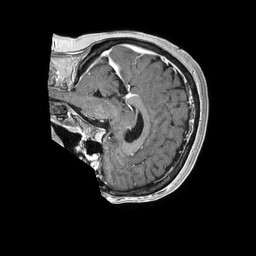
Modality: T1w
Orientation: sagittal
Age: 55
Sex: female
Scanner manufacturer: philips
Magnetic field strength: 1.5 T
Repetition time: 0.007785 s
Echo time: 0.003597 s